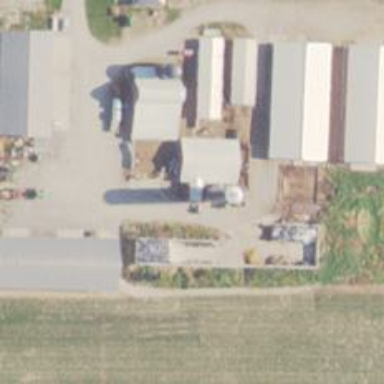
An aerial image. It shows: Silo.